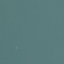
Land use / land cover class: SeaLake